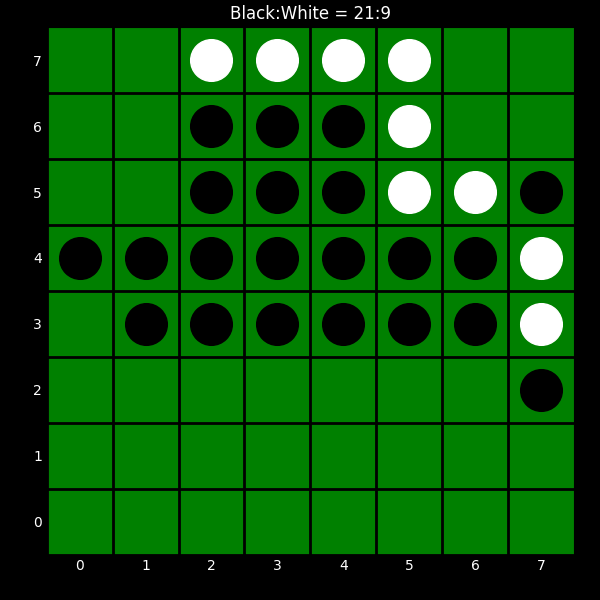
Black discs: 21
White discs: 9